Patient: sex M, age 44
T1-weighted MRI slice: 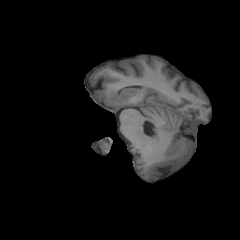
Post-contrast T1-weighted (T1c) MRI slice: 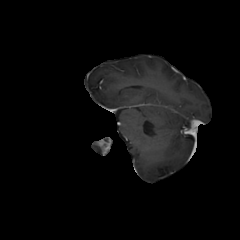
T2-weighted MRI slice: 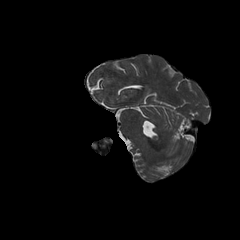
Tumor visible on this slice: no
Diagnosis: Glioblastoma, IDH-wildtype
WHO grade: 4